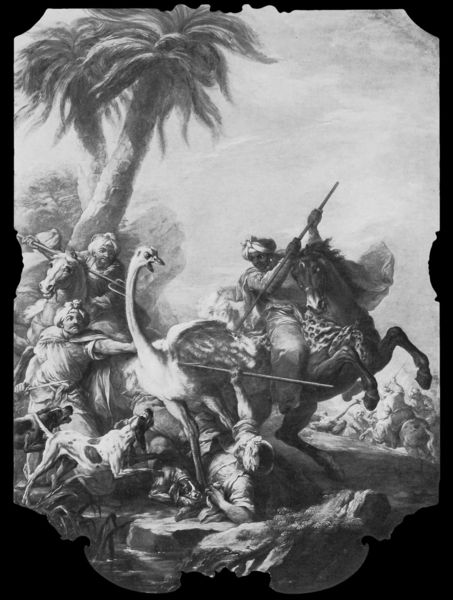
Titel: Die Straussenjagd
Künstler: Carle van Loo
Institution: Amiens, Musée de Picardie
Schlagwörter: gemälde, himmel, kampf, vogel, weiß, menschen, grau, männer, schwarz, zeichnung, hund, hunde, malerei, tod, pferd, reiter, schwan, afrika, wüste, grafik, strauss, palme, orient, orientalisch, asien, schwarz weiss, jagd, arabisch, beute, krieger, lanzen, jagt, speer, speere, zeichnun, turban, jagen, gabel, araber, jagdszene, mesopotamien, leda, dreizack, hunnen, straußenjagd, tierjagd, vogelstrauß